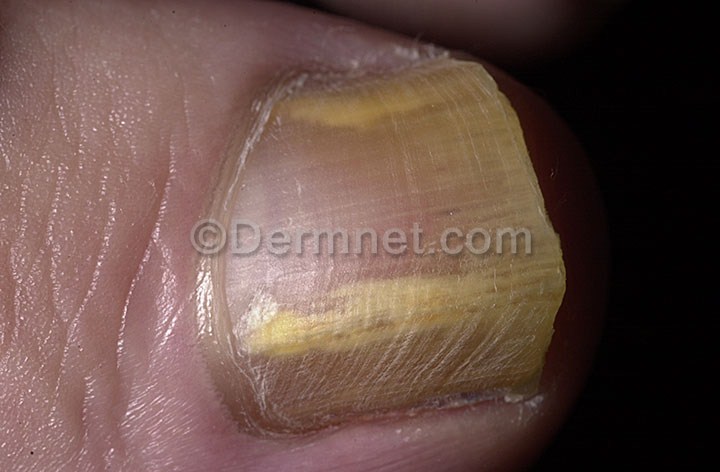
Disease: Nail Fungus and other Nail Disease